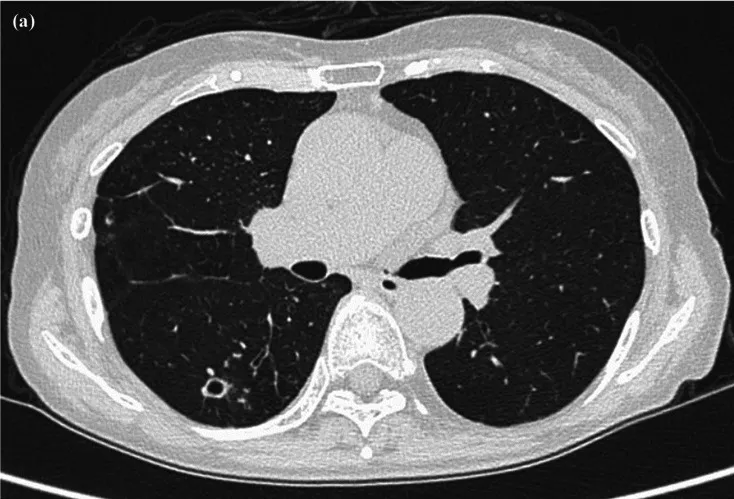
Chest computed tomography at the initial visit to our hospital of Case 1. . Chest computed tomography in early July 2018 (at the initial visit) to our hospital showed a cavity in the right S6 region.
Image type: radiology (ct)